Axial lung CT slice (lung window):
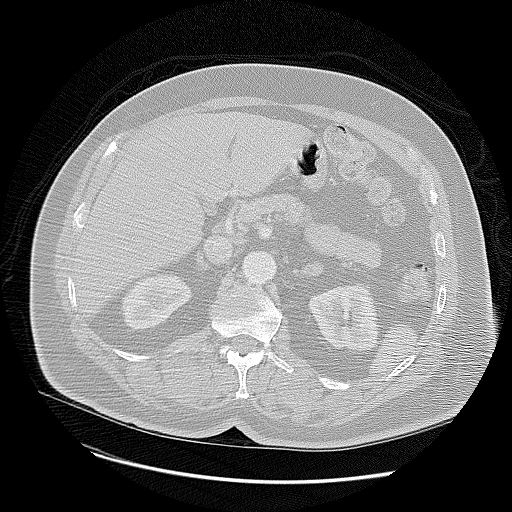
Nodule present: no